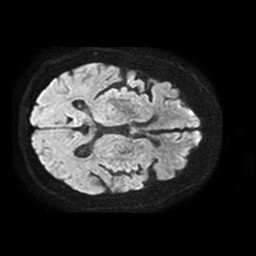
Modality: TRACE
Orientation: axial
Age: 75
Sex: female
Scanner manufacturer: philips
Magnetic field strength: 1.5 T
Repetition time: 3.117 s
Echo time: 0.09092 s